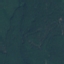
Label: Forest